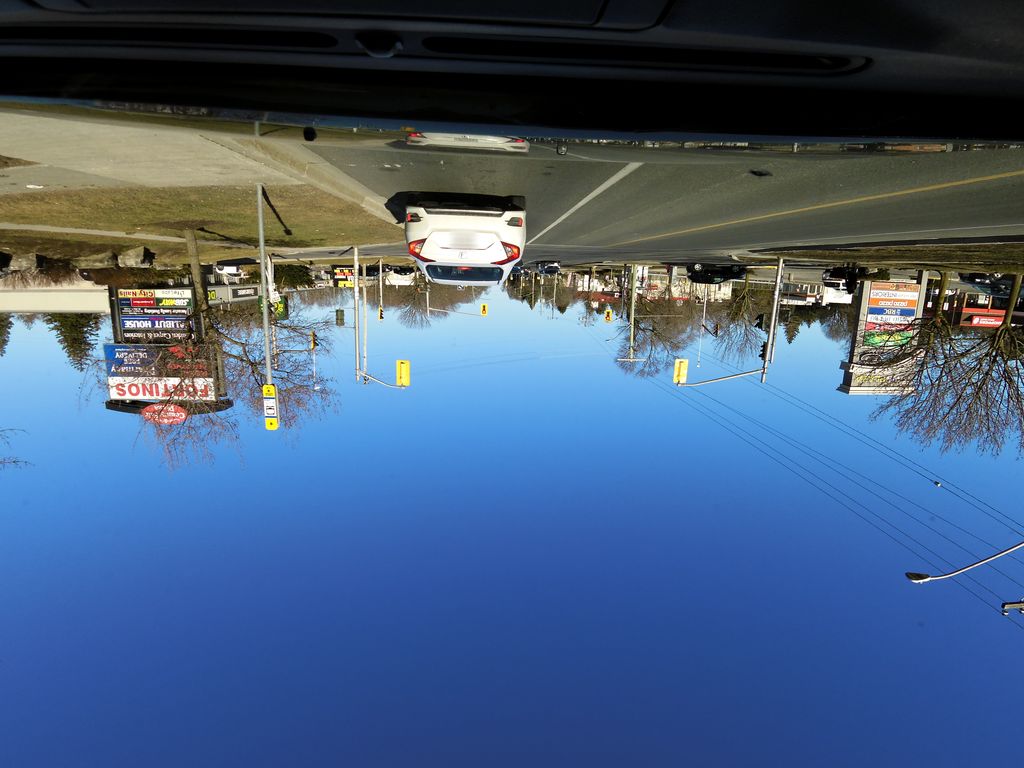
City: hamilton